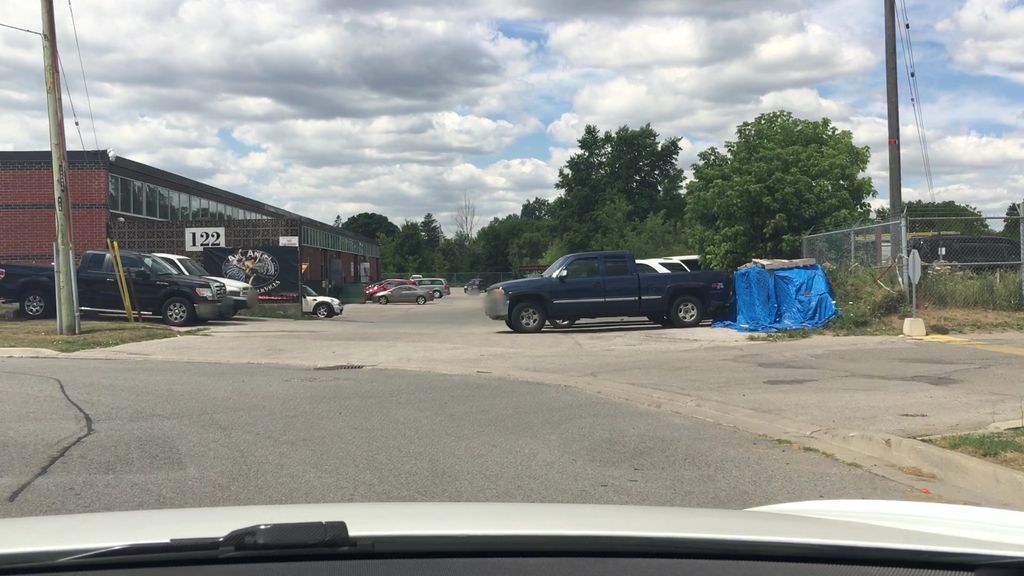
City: toronto